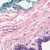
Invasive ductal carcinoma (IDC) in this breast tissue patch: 0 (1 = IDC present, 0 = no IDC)